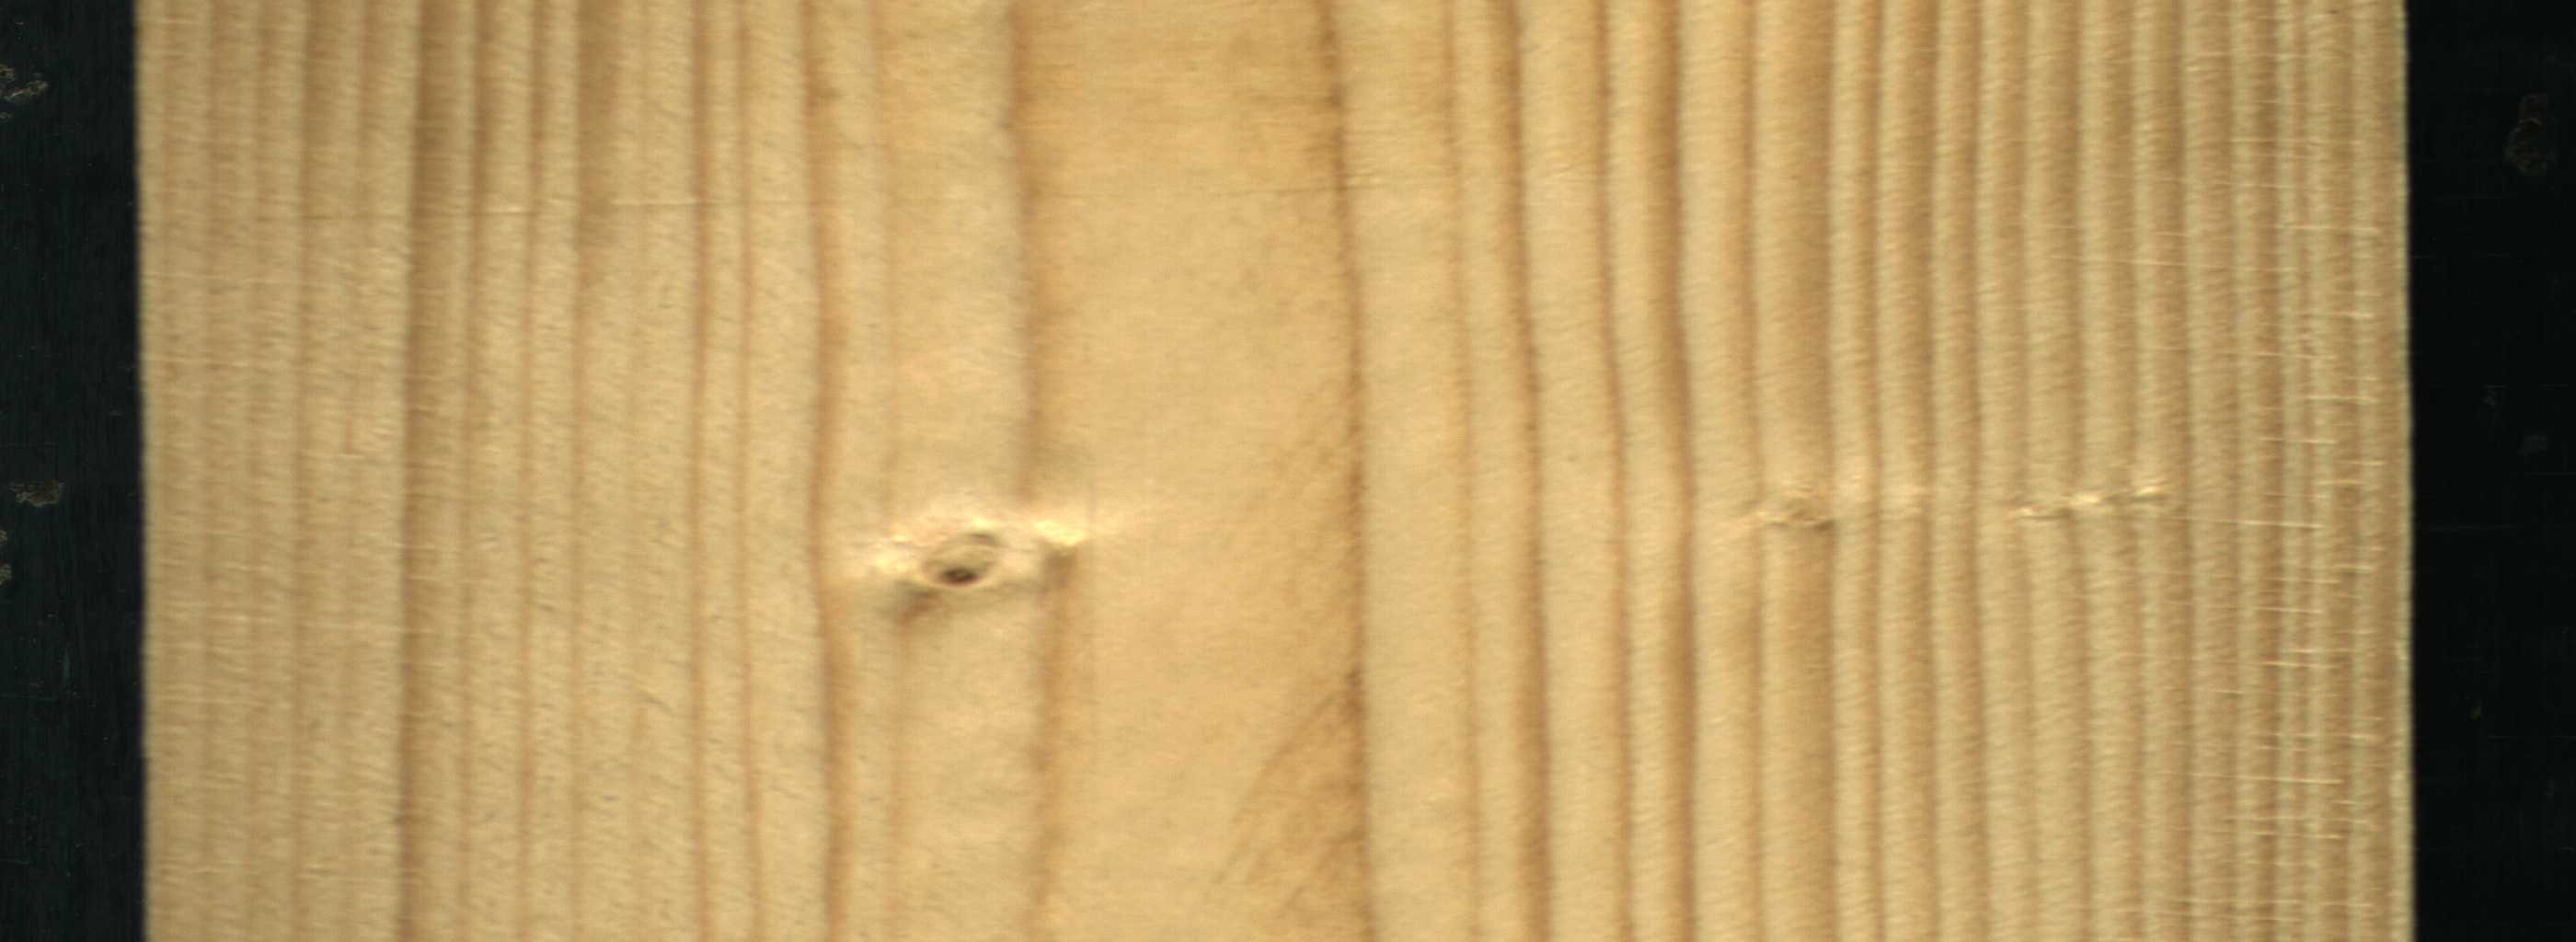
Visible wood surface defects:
Live_Knot